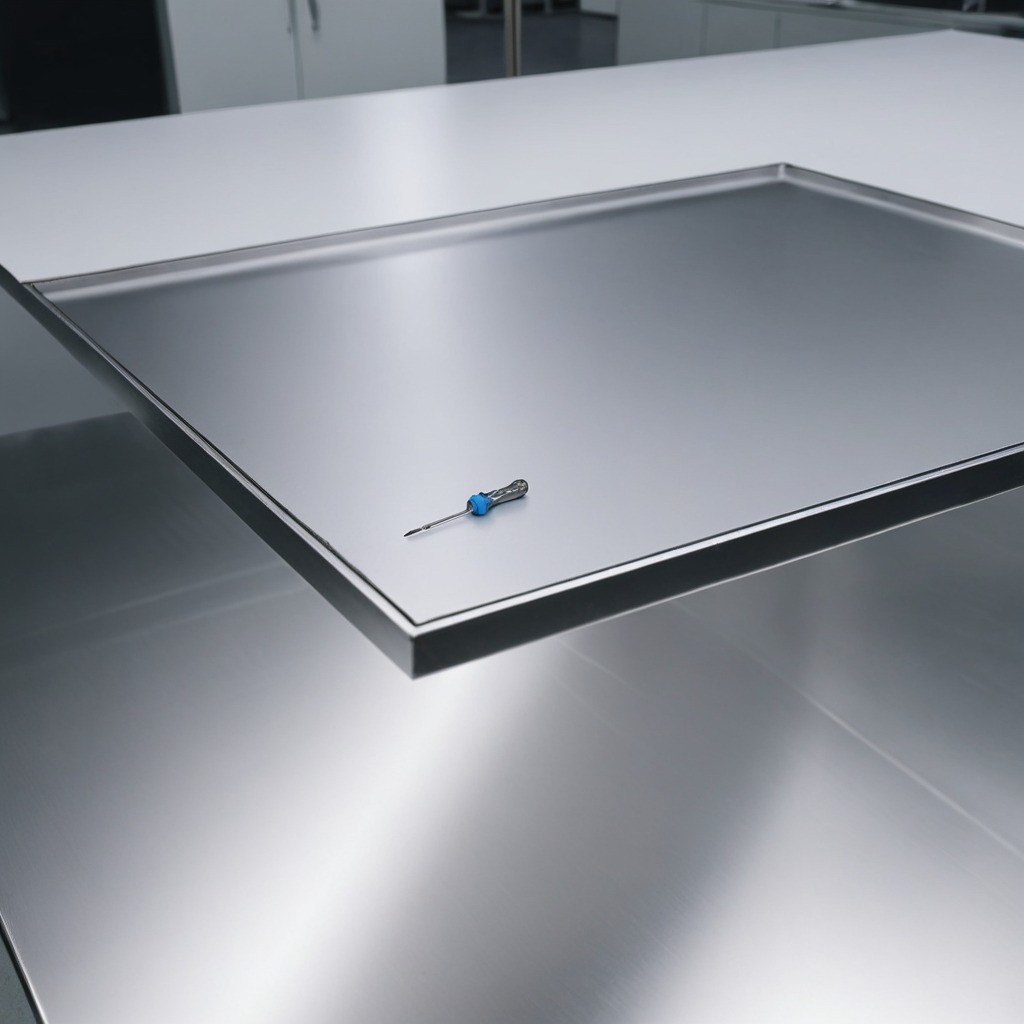
A screwdriver is lying on the stainless steel table in a high-end prototyping lab.